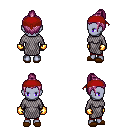
a pixel art fantasy rpg character, female body template, dark elf, purple skin, chain mail, red pants, pink short topknot hairstyle, red bandana, gold gloves, brown slippers, four views (front, back, left, right), 2x2 character sprite sheet, small pixel art, hard edges, no anti-aliasing